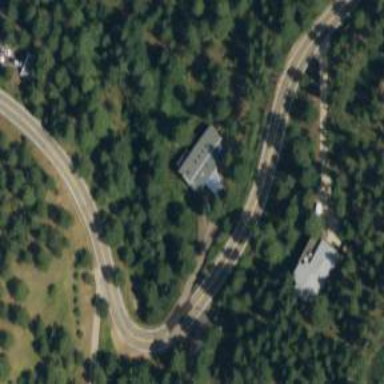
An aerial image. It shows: Driveway leading to service road.